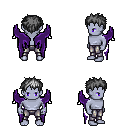
a pixel art fantasy rpg character, male body template, dark elf, purple skin, purple wings, metal pants, gray bedhead hairstyle, four views (front, back, left, right), 2x2 character sprite sheet, small pixel art, hard edges, no anti-aliasing